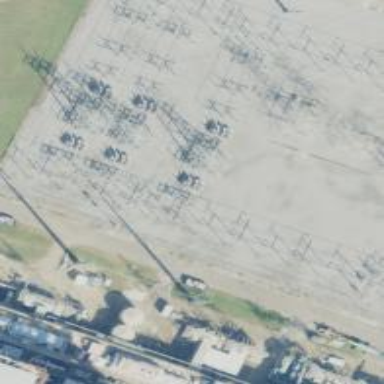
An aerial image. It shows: Switch used for power control.